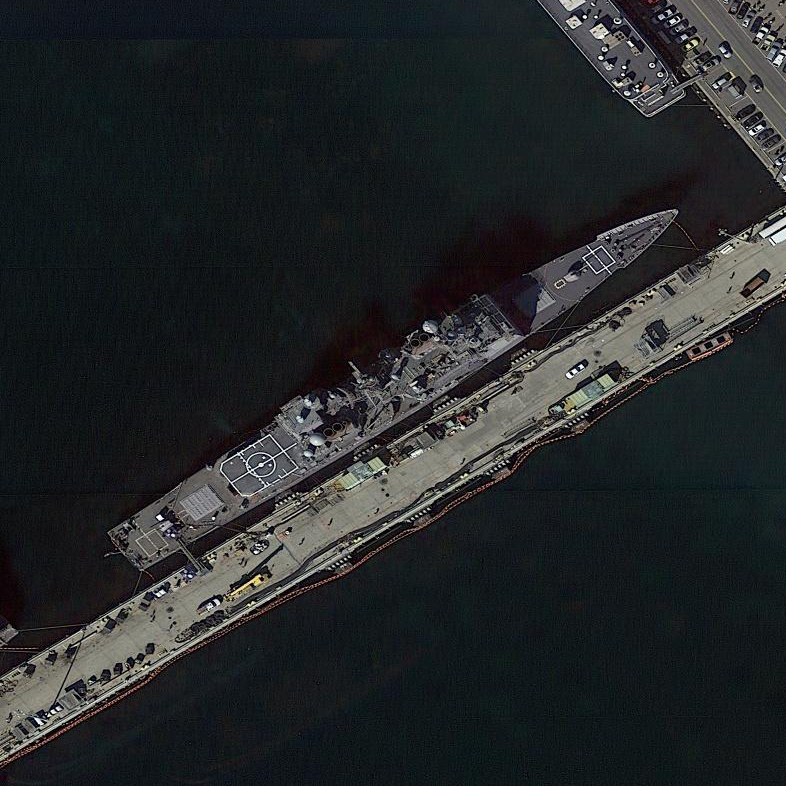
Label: cruiser